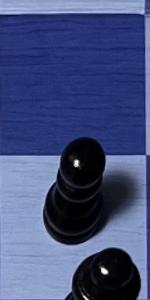
Label: Pawn_Black